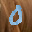
Label: 0